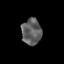
Tissue: prostate
Cell type: T cells
Senescence score: 0.3456
Nuclear area (px): 508
Mean DAPI intensity: 95.175